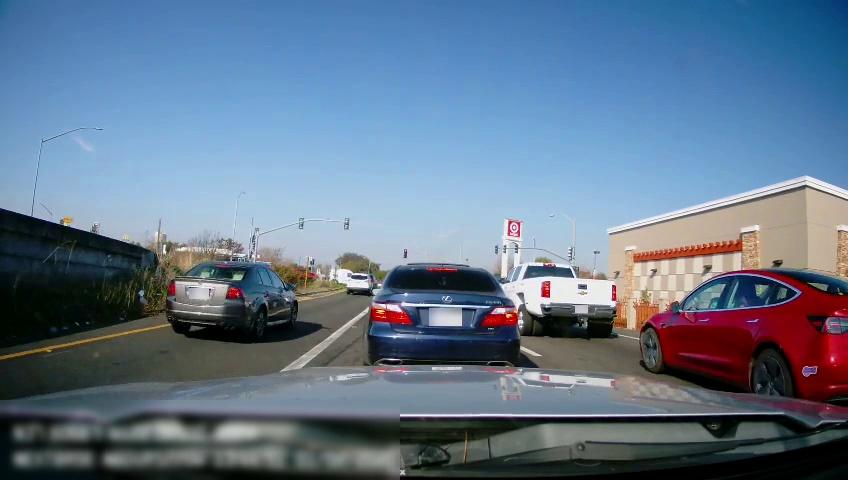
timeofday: Day
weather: Sunny
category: Drivable Space
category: Vehicles | Truck
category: Vehicles | Bus
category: Vehicles | SUV
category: Vehicles | SUV
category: Vehicles | Car
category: Vehicles | Truck
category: Vehicles | Car
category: Vehicles | Car
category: Lanes | Alternate Lane
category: Lanes | Current Lane
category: Lanes | Current Lane
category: Lanes | Alternate Lane
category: Traffic | Lights
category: Traffic | Lights
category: Traffic | Lights
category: Traffic | Lights
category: Traffic | Lights
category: Traffic | Lights
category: Traffic | Lights